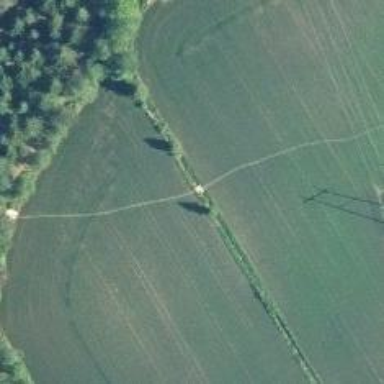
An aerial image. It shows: Path leading to bridge.